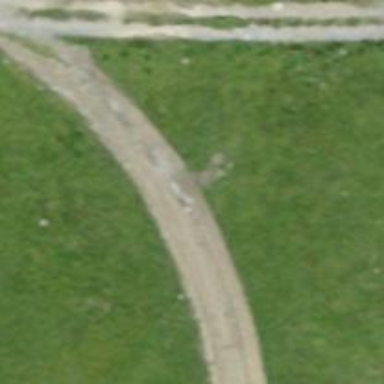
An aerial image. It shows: Track road with grade4 tracktype.